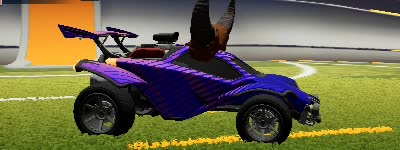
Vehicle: octane